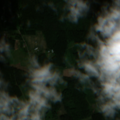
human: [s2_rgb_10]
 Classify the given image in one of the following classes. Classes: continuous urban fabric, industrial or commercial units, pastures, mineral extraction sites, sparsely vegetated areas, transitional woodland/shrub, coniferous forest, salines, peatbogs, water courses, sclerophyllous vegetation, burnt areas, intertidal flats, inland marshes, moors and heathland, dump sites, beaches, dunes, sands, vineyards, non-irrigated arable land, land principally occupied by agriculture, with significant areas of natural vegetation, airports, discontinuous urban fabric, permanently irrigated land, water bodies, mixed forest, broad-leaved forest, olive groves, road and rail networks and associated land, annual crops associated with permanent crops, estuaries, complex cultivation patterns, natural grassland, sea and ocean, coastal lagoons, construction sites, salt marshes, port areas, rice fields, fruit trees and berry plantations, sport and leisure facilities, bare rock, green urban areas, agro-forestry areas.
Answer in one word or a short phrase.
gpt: non-irrigated arable land, land principally occupied by agriculture, with significant areas of natural vegetation, broad-leaved forest, coniferous forest, mixed forest